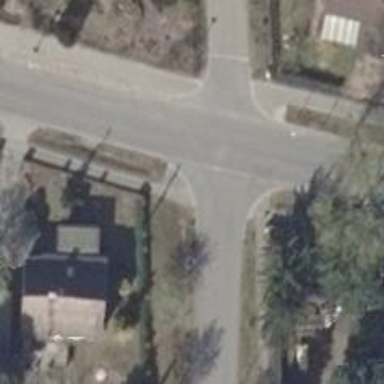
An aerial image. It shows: Unmarked crossing on the road.